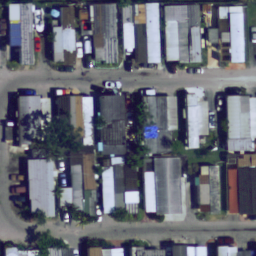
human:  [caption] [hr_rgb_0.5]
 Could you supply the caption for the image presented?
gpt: Lots of mobile homes with some cars parked at the roadside in the mobile home park .

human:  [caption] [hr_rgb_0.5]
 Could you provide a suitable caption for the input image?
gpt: Many mobile homes are closed to each other in the mobile home park .

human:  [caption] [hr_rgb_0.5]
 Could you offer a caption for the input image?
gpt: Many mobile homes arranged neatly in the mobile home park and some roads go through this area .

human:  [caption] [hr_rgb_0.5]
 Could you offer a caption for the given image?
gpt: Many mobile homes arranged neatly in the mobile home park .

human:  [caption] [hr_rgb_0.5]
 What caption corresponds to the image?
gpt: Lots of mobile homes are closed to each other and some roads go through this area .